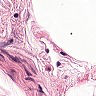
Metastatic tissue present: no